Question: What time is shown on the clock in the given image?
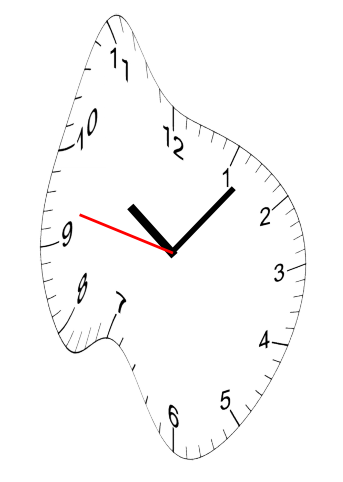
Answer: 10:06:47